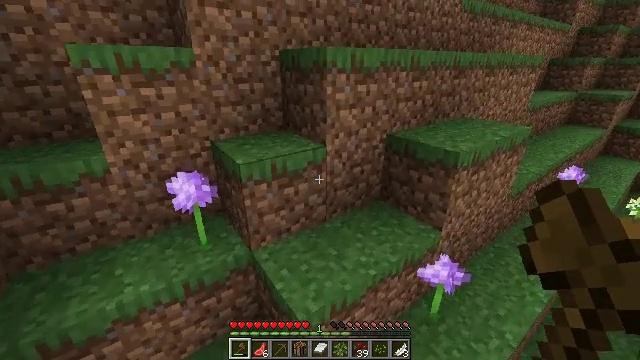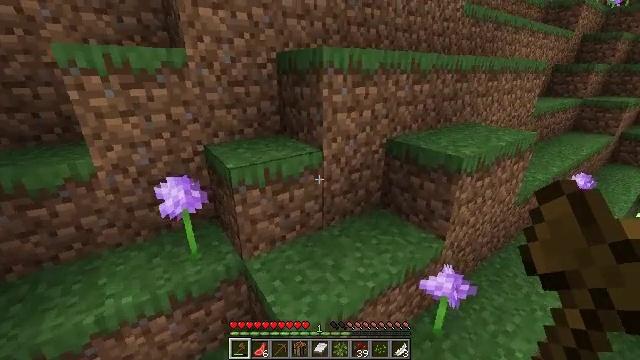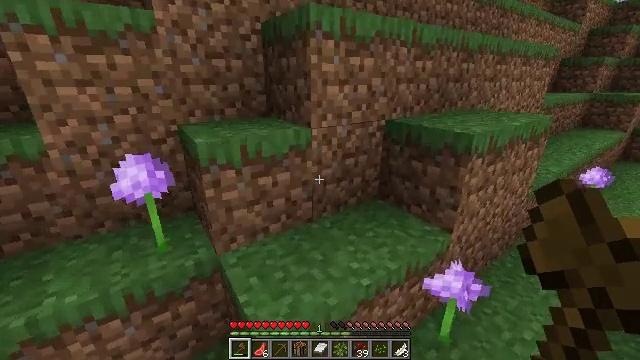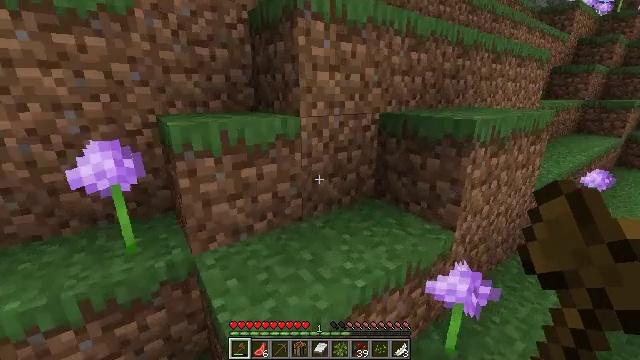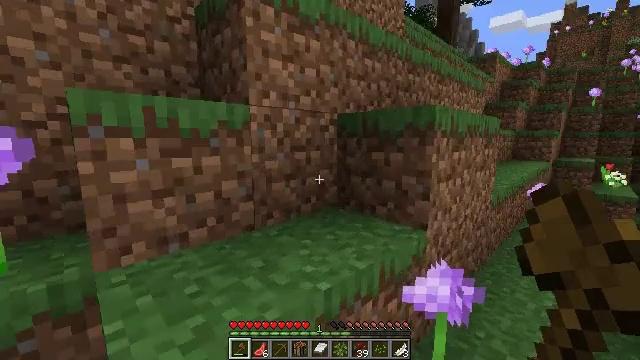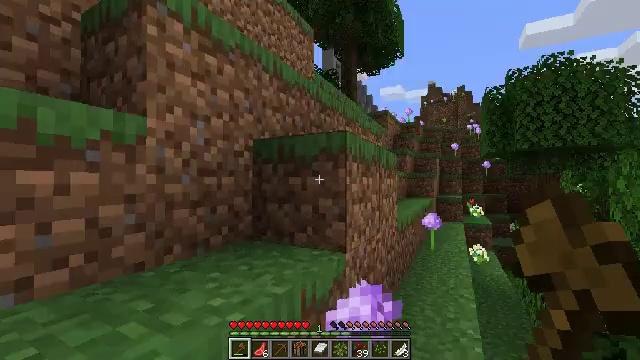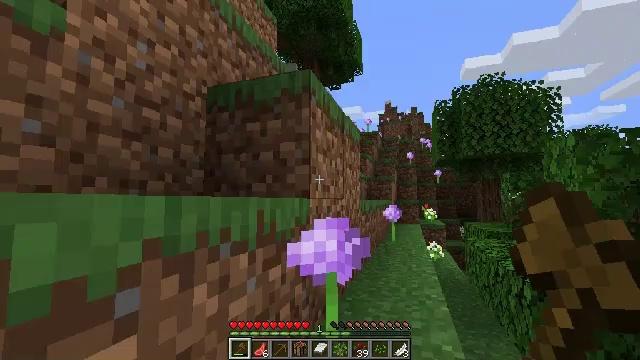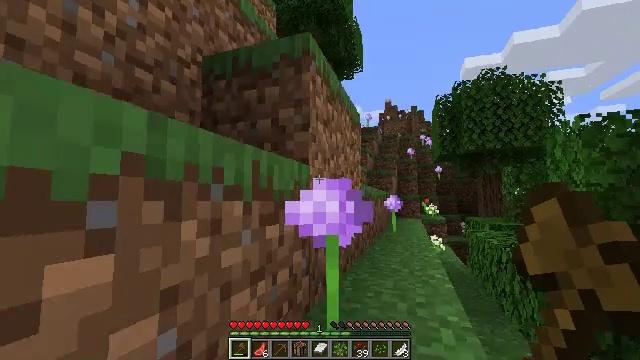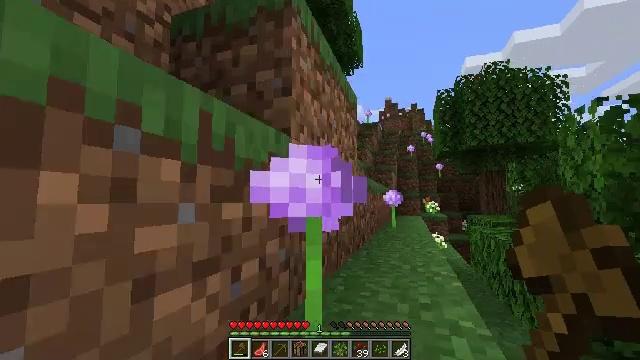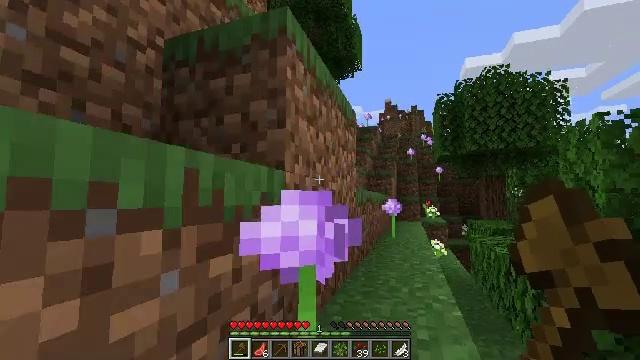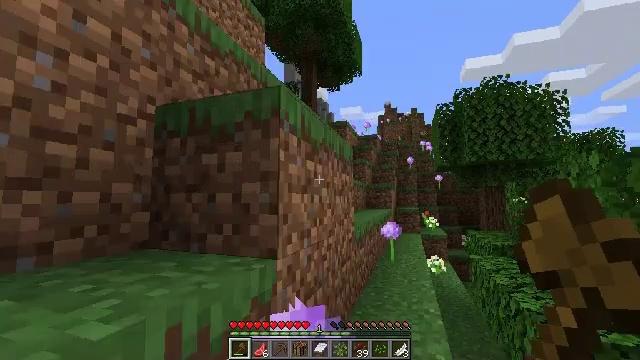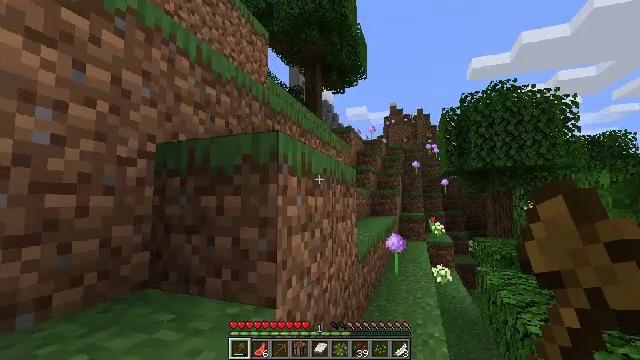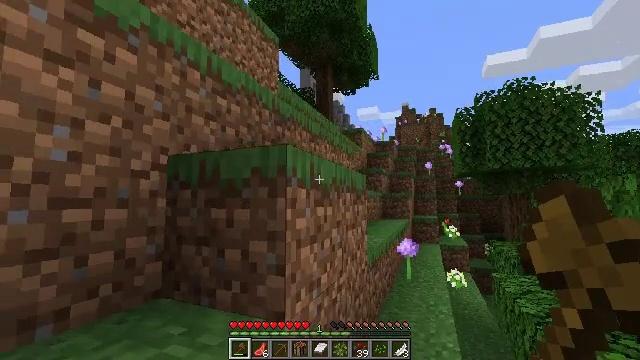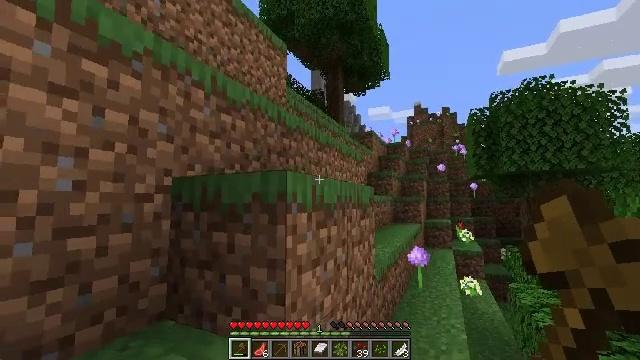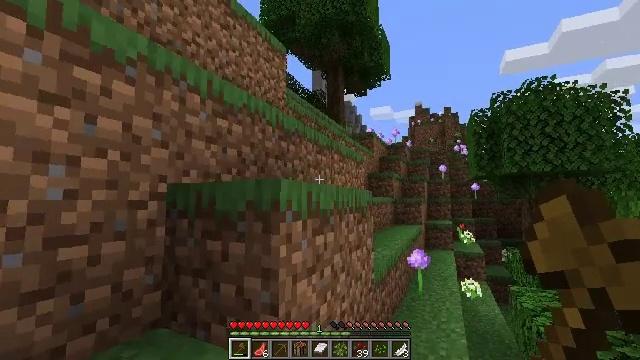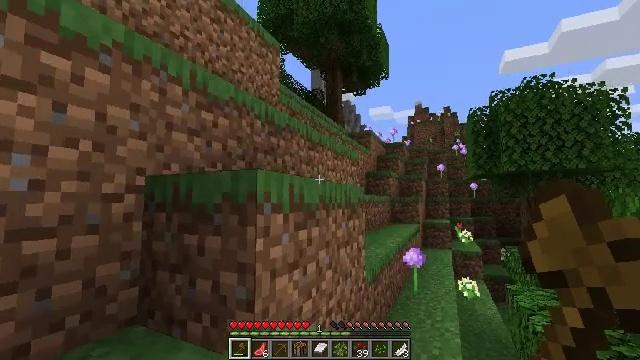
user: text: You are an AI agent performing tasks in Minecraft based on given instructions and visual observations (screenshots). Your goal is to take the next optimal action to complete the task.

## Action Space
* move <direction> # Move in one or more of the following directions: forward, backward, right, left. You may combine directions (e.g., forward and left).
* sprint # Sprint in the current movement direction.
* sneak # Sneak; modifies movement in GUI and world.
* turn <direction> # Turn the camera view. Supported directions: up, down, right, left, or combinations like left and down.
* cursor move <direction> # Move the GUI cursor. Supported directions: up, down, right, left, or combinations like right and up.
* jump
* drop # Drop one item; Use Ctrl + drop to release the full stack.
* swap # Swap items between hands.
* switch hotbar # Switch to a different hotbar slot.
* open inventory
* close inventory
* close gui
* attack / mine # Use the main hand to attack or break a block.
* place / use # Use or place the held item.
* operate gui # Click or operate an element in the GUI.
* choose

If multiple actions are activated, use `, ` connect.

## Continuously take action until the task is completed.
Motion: motion action
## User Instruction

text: Mine red sand from the ground.
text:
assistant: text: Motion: move forward, turn up
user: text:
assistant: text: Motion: move forward, turn up
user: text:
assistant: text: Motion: move forward, turn up
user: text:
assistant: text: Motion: move forward, turn right and up
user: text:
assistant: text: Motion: move forward and move right, turn right and up
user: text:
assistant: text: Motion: move forward and move right, turn right and up
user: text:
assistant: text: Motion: move forward and move right
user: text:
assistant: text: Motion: move forward and move right
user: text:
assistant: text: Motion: move forward and move right, jump
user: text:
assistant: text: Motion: move forward and move right, jump
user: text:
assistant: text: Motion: move forward and move right, turn left, jump
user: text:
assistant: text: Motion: move forward and move right, turn left
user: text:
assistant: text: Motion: move forward and move right, turn left
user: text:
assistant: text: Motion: move forward and move right
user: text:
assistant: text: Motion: move forward and move right
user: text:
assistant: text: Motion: move forward and move right
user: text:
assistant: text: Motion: move forward
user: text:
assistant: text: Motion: move forward
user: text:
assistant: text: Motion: move forward
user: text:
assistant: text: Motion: move forward and move right
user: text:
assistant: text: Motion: move forward and move right
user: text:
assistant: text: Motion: move forward and move right
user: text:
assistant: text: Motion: move forward and move right
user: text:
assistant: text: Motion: move forward
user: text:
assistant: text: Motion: move forward
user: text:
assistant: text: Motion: move forward
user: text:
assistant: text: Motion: move forward
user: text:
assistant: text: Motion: move forward
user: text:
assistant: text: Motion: move forward
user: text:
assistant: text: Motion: move forward, turn left